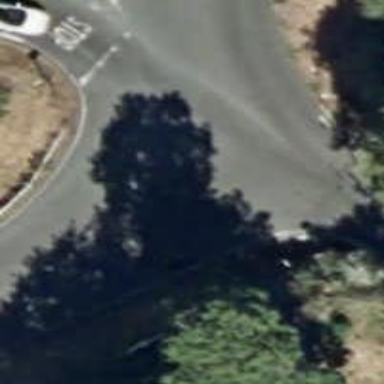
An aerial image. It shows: Stop road.